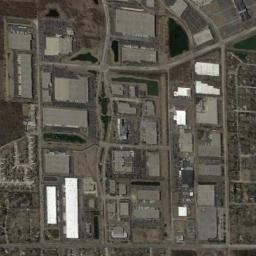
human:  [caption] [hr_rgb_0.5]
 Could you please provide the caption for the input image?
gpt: There are many paths around the industrial area .

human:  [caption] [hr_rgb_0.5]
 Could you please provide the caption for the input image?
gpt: The industrial area has lots of workshops of different sizes and some green areas and some roads go through the industrial area .

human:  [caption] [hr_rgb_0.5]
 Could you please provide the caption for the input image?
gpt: Many houses of different shapes and sizes are in the industrial area .

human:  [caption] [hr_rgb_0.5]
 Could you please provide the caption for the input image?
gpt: In an industrial area, There are neatly planned factories and roads, Green belts, And parking lots .

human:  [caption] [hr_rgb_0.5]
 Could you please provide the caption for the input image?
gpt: There are many gray buildings and some white buildings on the industrial area .